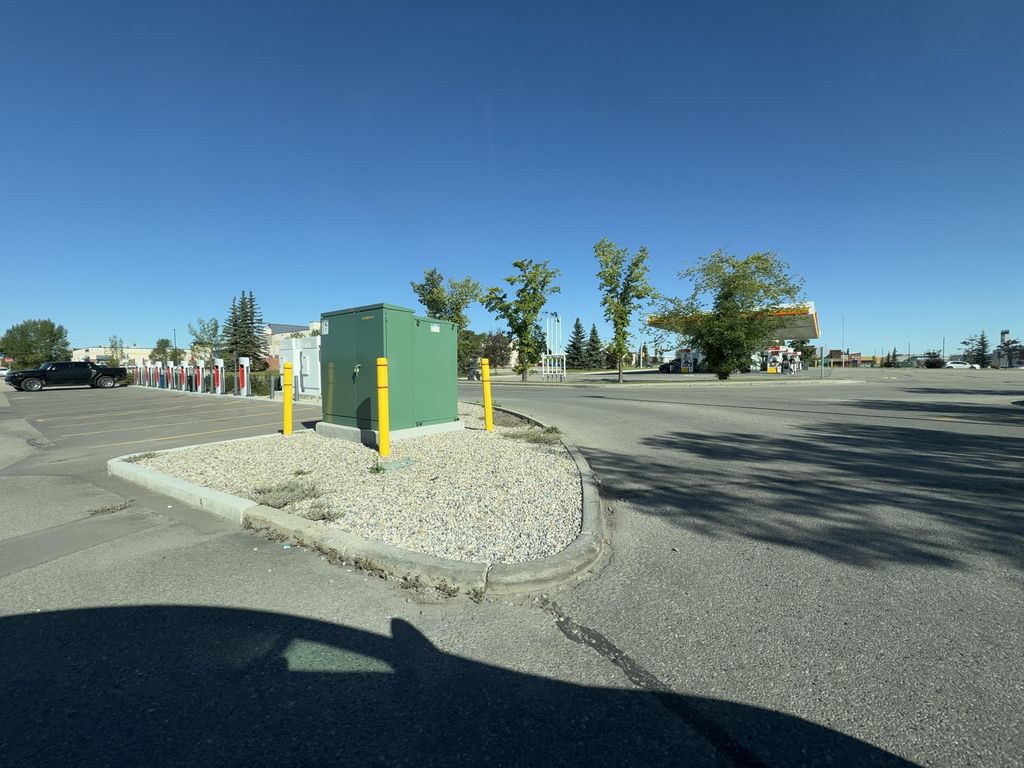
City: calgary